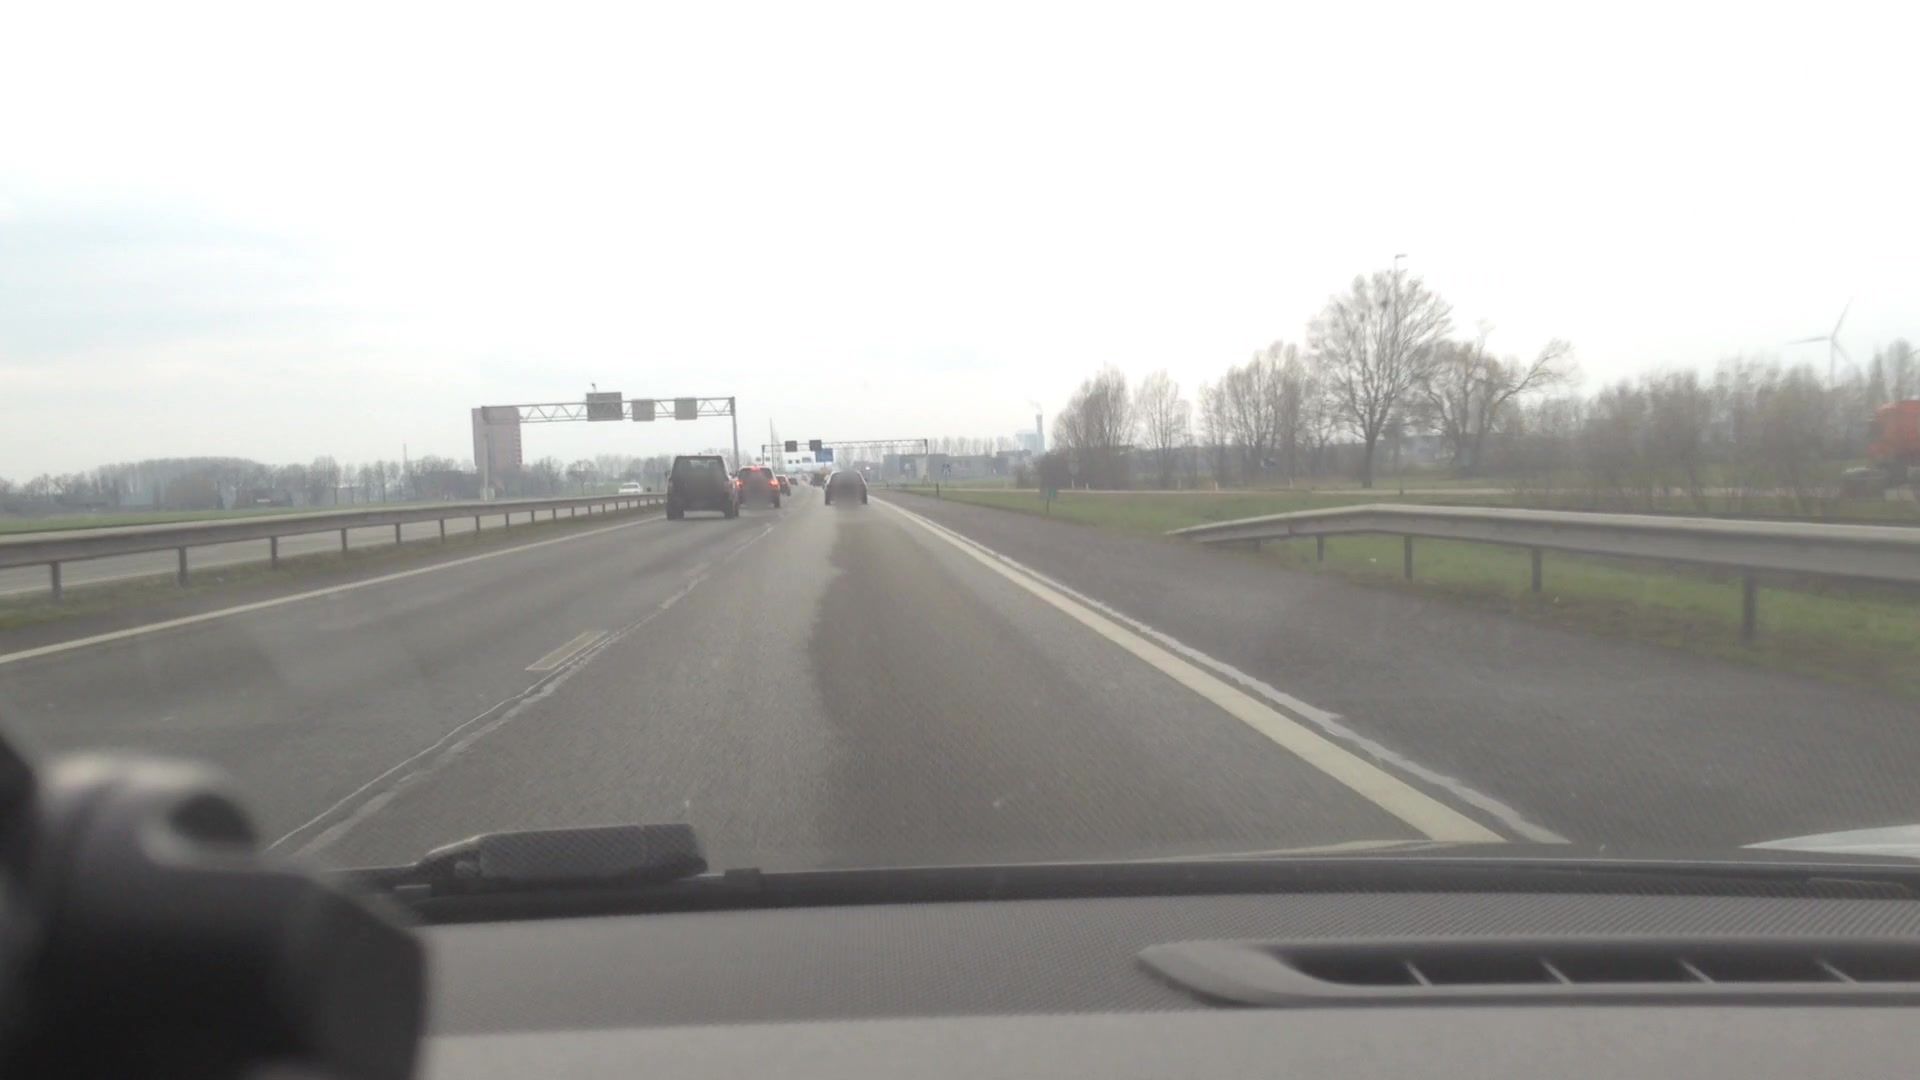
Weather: cloudy
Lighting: day
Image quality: slightly poor
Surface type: driving surface
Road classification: rest_area
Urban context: suburban or peri-urban
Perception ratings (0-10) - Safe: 0.86, Lively: 2.87, Beautiful: 7.41, Boring: 4.68, Depressing: 1.85, Wealthy: 1.52